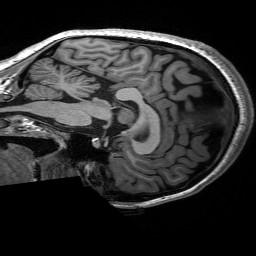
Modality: T1w
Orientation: sagittal
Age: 22
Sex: female
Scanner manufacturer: siemens
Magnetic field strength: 3 T
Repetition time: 2.53 s
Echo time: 0.00227 s